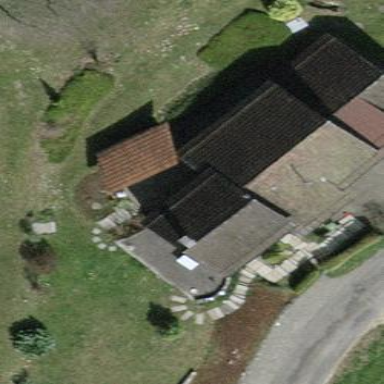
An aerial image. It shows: Detached building.